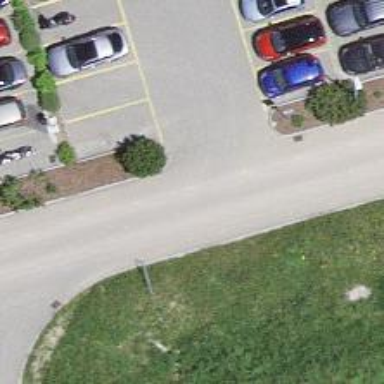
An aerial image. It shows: Parking aisle designated as service road.